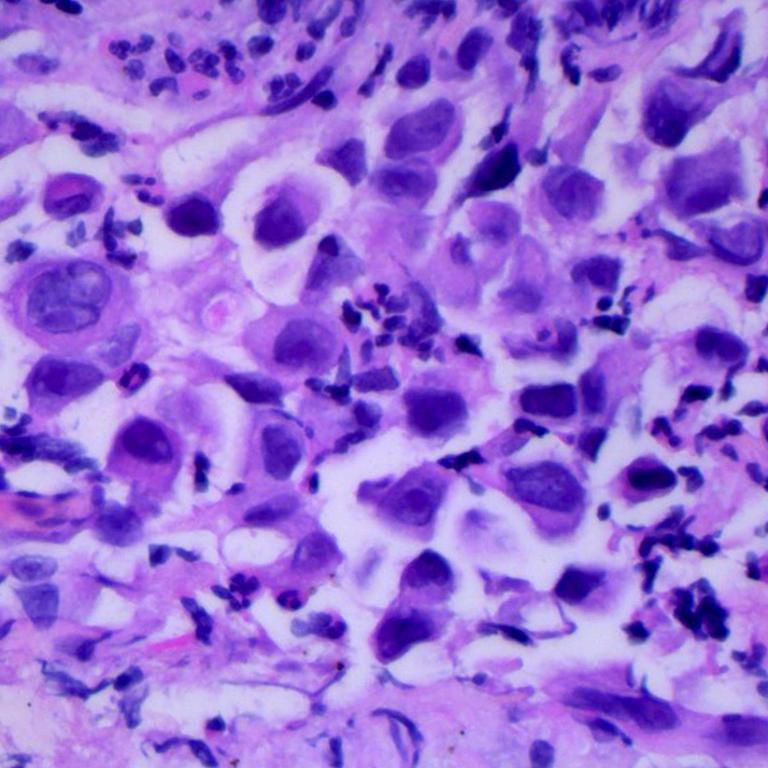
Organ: lung
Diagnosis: adenocarcinomas